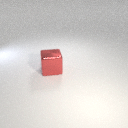
large red metal cube